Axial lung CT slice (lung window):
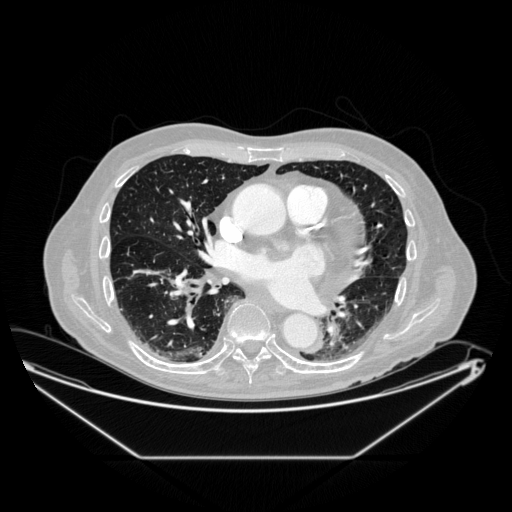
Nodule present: no